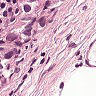
Metastatic tissue present: yes